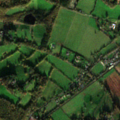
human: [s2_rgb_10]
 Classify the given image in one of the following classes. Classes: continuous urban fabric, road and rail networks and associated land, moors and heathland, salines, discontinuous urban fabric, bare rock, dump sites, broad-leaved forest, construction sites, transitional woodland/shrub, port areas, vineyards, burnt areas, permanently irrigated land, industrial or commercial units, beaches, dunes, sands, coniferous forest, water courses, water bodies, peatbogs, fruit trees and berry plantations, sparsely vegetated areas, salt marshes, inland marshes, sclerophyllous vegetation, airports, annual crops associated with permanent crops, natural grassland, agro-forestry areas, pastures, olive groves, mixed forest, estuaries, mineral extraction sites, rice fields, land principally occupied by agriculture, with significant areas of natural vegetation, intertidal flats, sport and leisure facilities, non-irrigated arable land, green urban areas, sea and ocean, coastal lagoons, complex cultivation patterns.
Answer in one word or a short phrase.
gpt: discontinuous urban fabric, non-irrigated arable land, pastures, broad-leaved forest, mixed forest